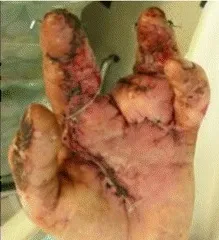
Postoperative aspect after long finger resection and filet flap coverage of volar defect with dorsal skin from long finger (right).
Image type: medical_photograph (skin_photograph)